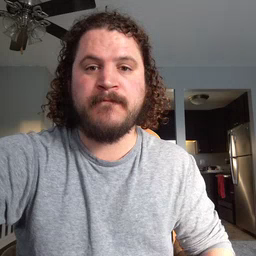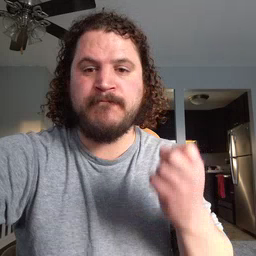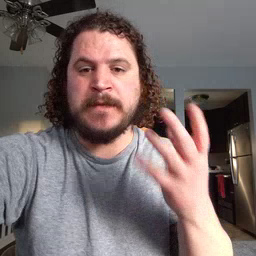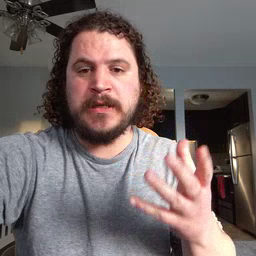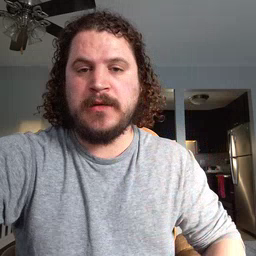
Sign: many